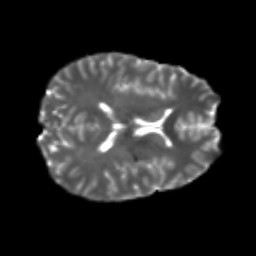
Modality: T2w
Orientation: axial
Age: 23
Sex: male
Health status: healthy
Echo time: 0.074 s